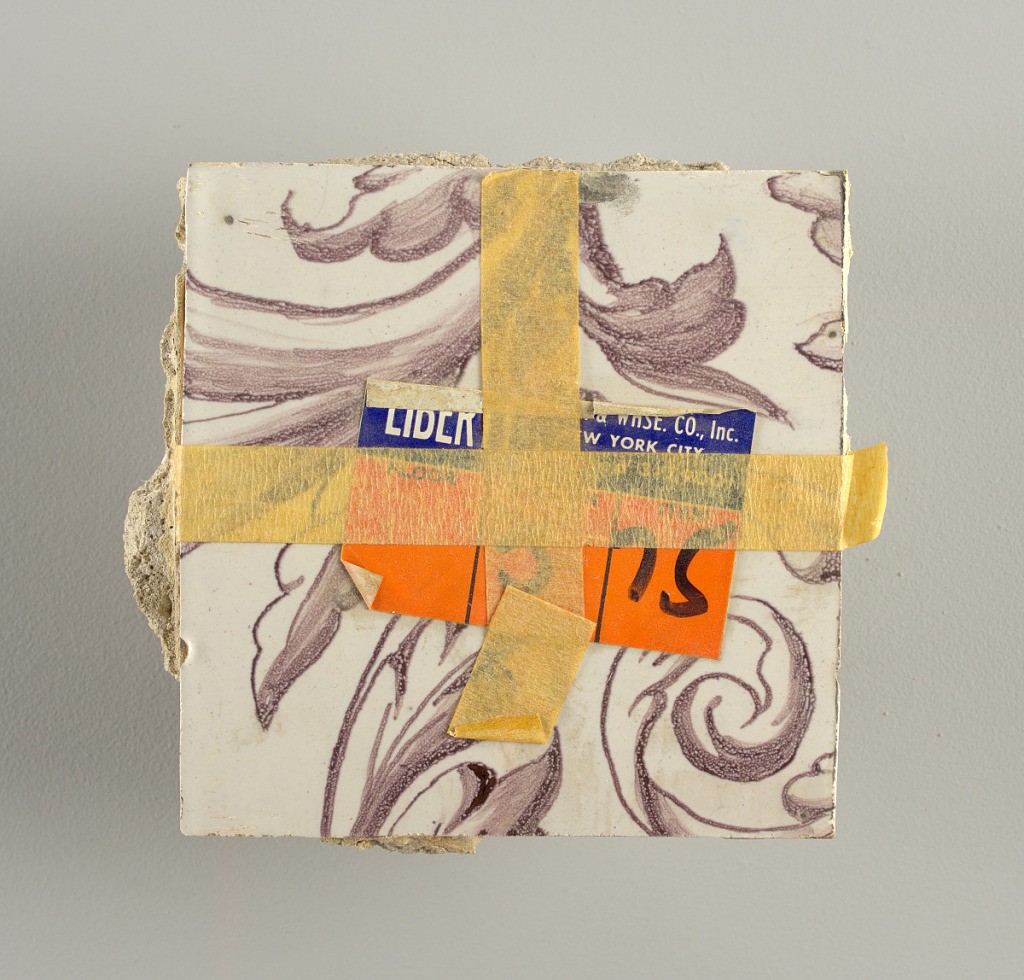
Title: Wall facing
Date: ca. 1725
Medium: tin-glazed earthenware, underglaze
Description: Two vertical rectangles, twenty-three tiles high.  A) Nine tiles wide at top; seven tiles wide at bottom.  B) Ten and one-half tiles wide.

Arabesque design of foliage.  A) with centered figure of Justice under a canopy.  B) with centered urn.